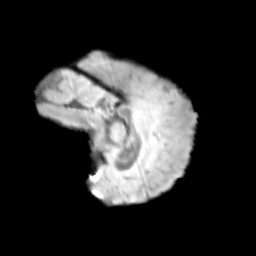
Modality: T2w
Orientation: sagittal
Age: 11
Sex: male
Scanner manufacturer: siemens
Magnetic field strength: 3 T
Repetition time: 3.8 s
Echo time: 0.07 s